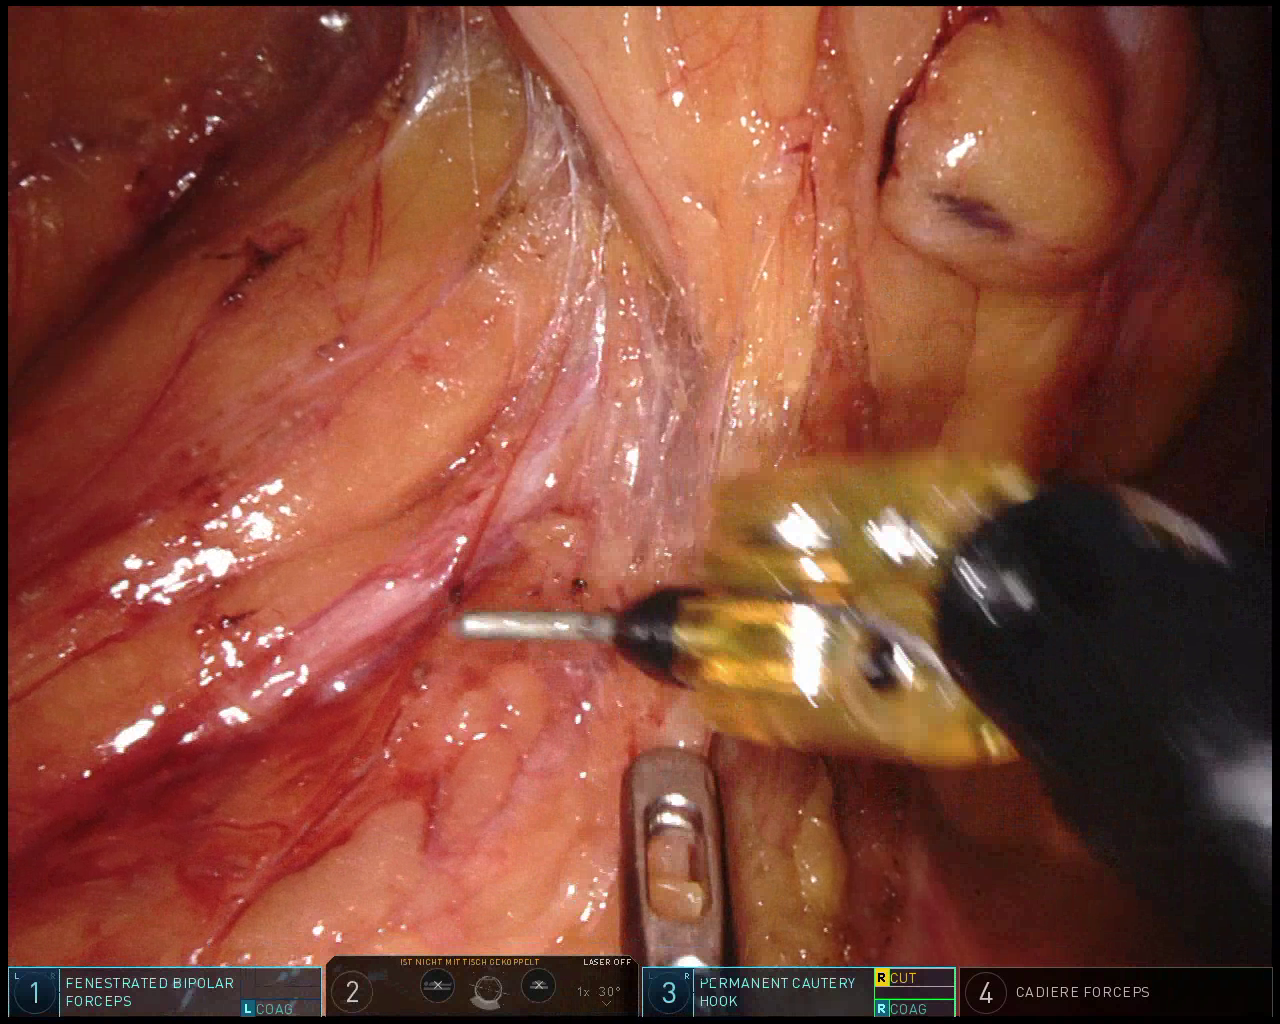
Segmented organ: ureter
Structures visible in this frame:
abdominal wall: no
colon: yes
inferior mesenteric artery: no
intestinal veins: no
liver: no
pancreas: no
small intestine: no
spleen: no
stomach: no
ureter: yes
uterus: no
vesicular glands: no